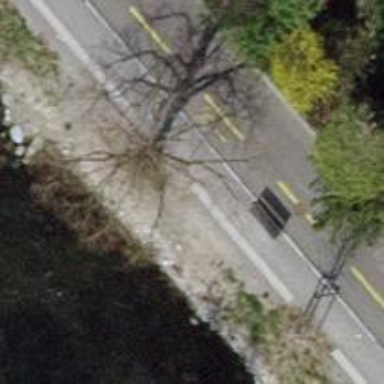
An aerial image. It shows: Black bench.